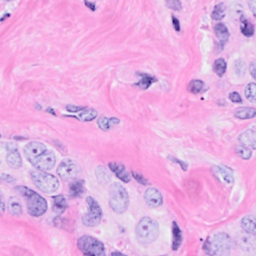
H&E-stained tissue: Breast